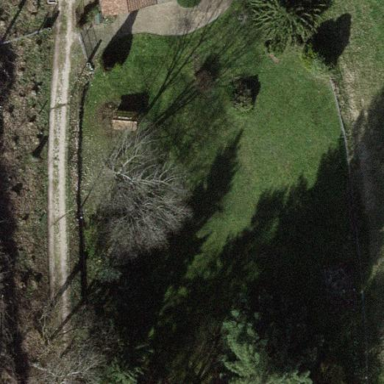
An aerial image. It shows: Garden that is leisure land.